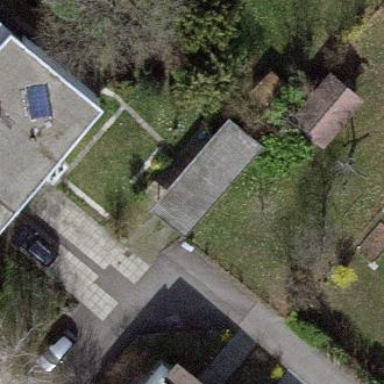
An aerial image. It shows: View of roof of building.